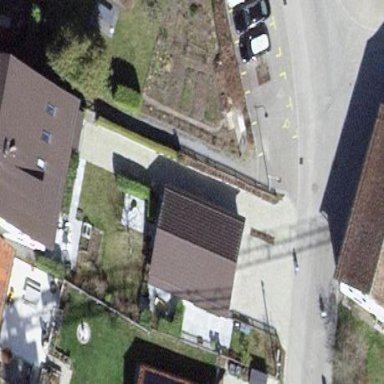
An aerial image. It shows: Garage building.